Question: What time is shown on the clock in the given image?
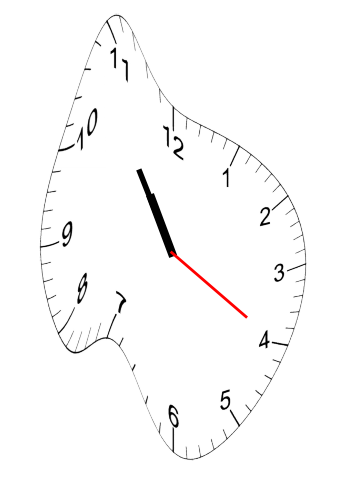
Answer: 10:54:20